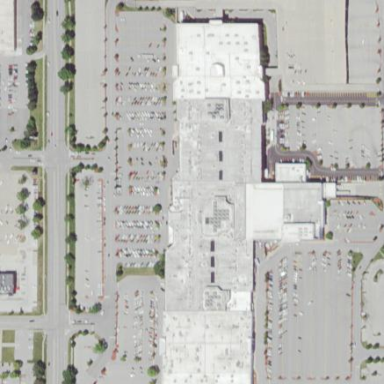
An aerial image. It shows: Retail area.